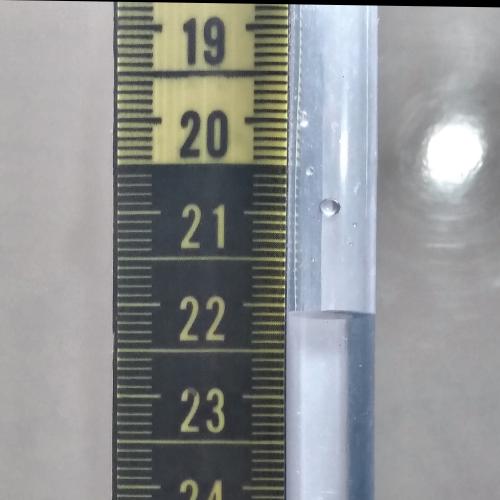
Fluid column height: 22.1 cm